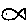
Label: fish